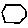
Label: hexagon